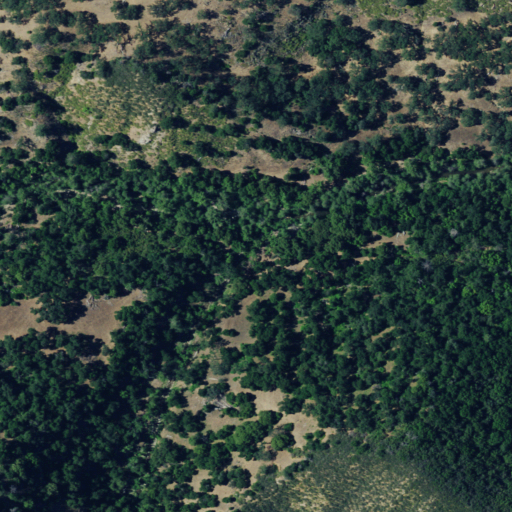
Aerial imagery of valley in California named Wizard Gulch containing grassland, woody wetlands, mixed forest, herbaceous wetlands, and evergreen forest